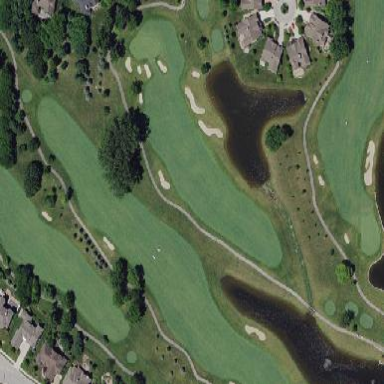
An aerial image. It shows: Golf fairway surrounded by grass.